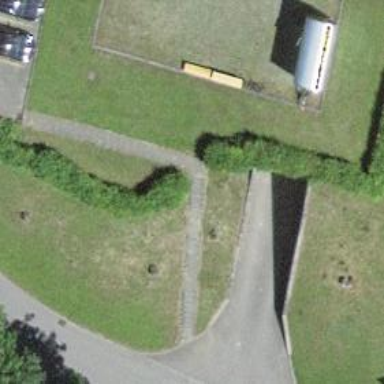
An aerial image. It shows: Entrance with barrier.